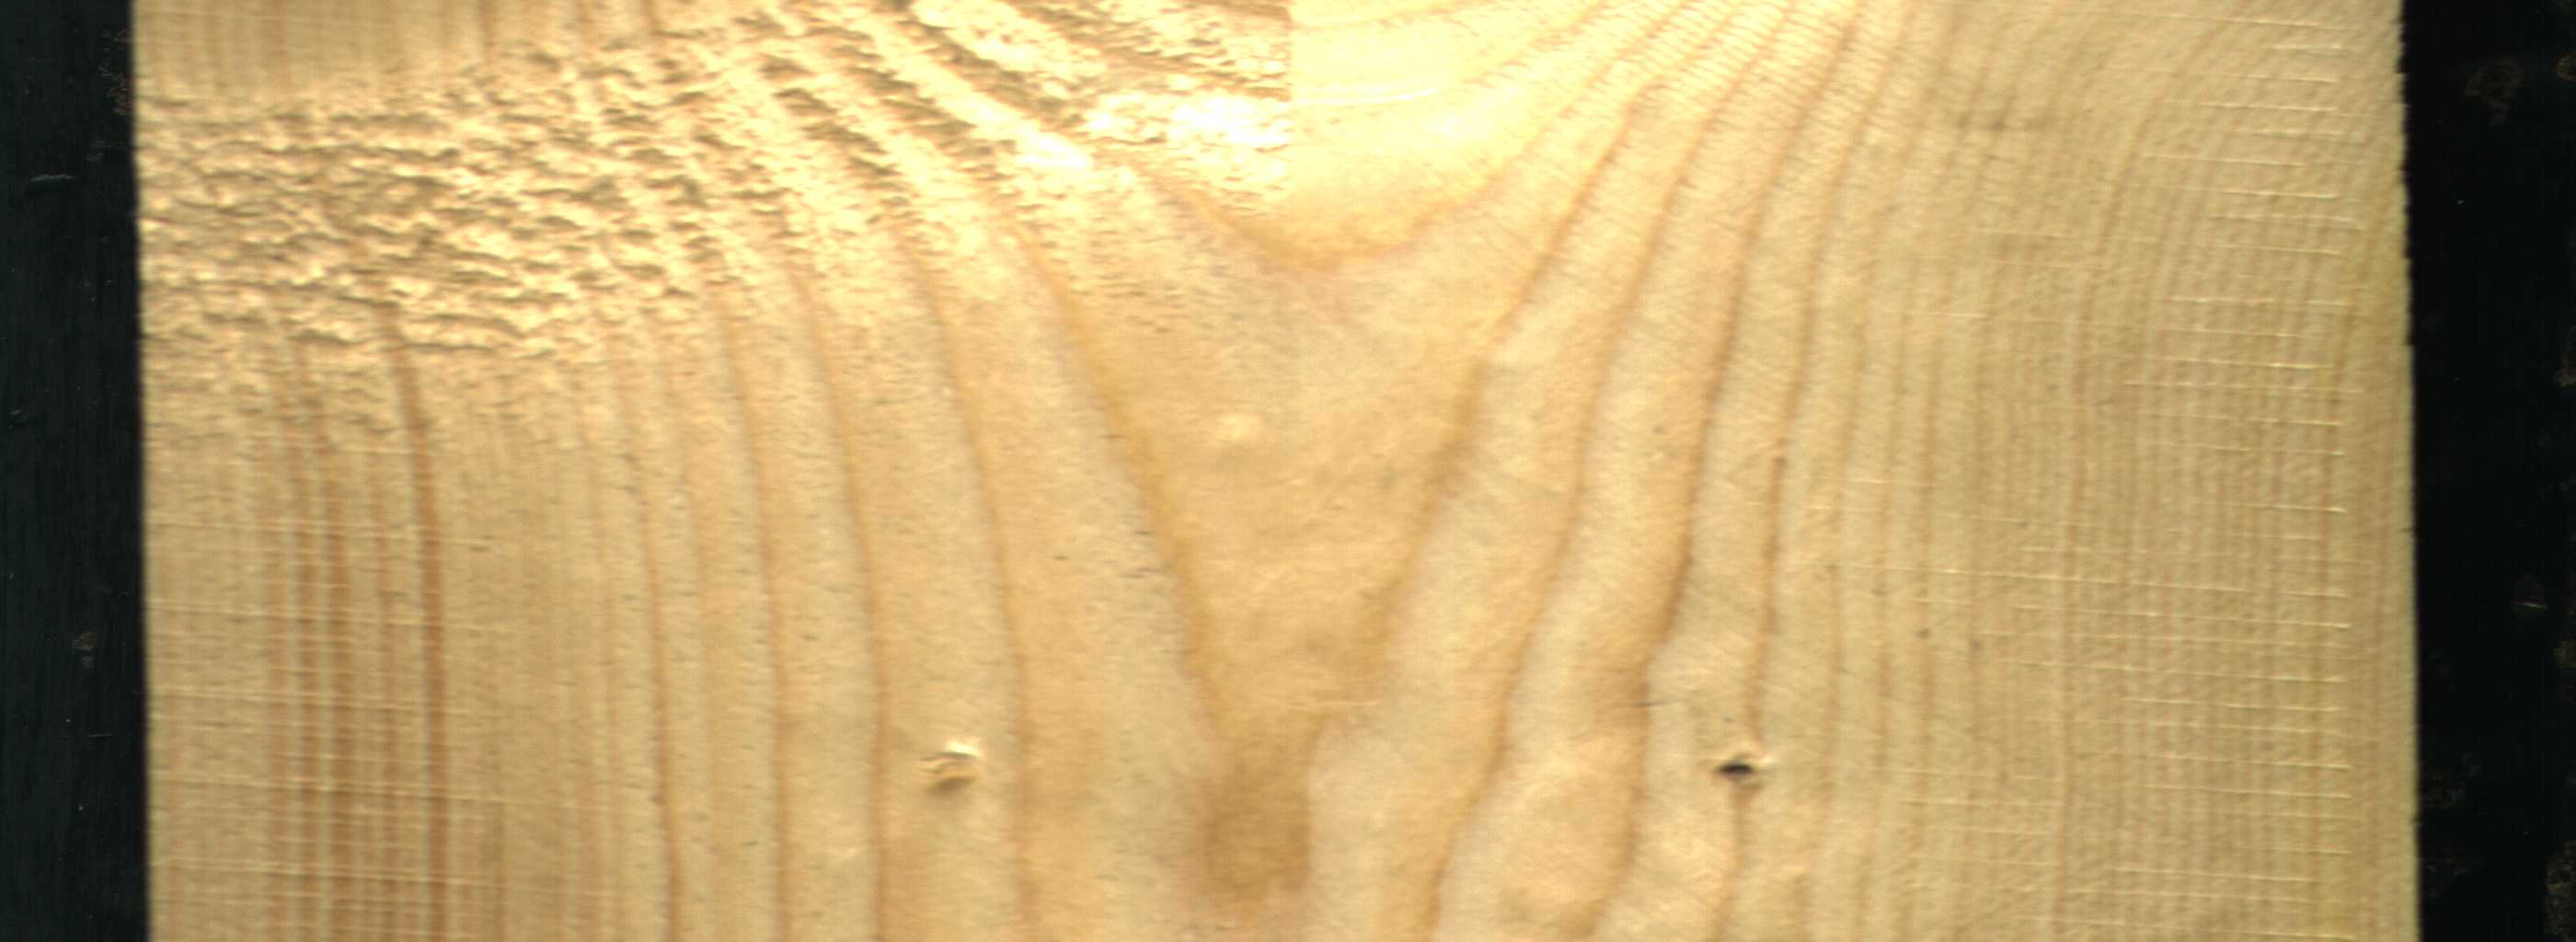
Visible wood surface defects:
Dead_Knot